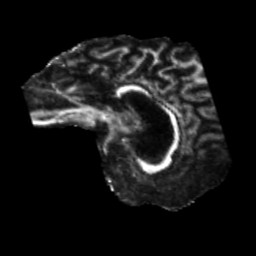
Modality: FA
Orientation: sagittal
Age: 31
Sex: female
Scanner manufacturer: siemens
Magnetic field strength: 3 T
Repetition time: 5.25 s
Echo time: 0.08 s